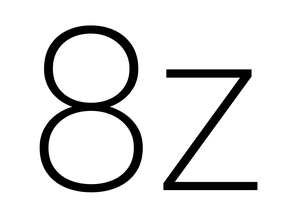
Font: Roboto_ExtraLight